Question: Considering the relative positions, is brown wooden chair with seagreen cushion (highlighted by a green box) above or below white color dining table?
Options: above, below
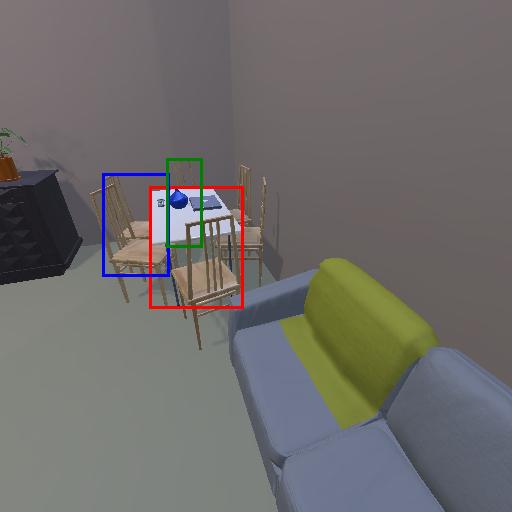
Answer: above